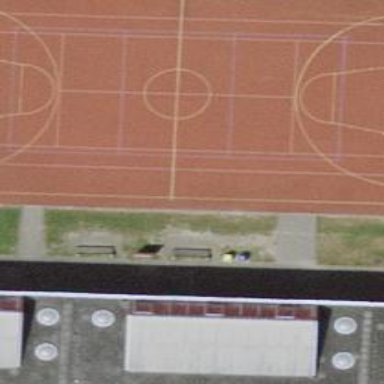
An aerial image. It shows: Basketball court on leisure land pitch.